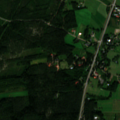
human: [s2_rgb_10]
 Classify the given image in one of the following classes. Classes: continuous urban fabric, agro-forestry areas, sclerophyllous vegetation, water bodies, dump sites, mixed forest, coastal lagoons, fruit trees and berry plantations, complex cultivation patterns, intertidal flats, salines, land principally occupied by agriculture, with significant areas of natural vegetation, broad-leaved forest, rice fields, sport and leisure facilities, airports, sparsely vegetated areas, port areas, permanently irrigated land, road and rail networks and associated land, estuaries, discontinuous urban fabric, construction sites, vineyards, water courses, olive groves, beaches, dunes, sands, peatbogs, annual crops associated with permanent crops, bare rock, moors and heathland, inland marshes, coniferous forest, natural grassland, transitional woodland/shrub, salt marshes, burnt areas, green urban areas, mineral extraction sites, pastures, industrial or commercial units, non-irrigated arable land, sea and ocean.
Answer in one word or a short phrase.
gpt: discontinuous urban fabric, non-irrigated arable land, land principally occupied by agriculture, with significant areas of natural vegetation, coniferous forest, mixed forest